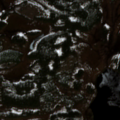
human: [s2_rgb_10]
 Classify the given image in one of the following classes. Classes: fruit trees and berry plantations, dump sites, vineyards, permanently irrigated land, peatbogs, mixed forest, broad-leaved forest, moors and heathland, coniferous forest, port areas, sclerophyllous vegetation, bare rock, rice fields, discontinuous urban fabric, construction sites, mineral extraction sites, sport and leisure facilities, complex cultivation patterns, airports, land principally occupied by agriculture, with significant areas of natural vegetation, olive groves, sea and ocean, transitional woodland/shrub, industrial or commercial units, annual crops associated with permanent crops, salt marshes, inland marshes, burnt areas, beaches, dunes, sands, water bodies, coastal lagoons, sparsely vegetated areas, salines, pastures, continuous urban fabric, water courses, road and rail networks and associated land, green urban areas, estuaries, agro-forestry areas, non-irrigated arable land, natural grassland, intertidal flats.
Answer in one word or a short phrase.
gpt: coniferous forest, mixed forest, peatbogs, water bodies